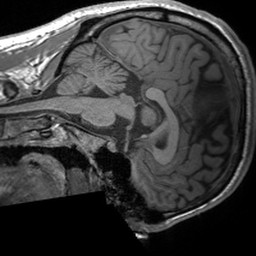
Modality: T1w
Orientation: sagittal
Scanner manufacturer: siemens
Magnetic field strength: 3 T
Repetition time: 1.54 s
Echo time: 0.00234 s